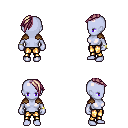
a pixel art fantasy rpg character, female body template, dark elf, purple skin, leather shoulder armor, gold greaves, white blonde long mohawk hairstyle, bracelets, four views (front, back, left, right), 2x2 character sprite sheet, small pixel art, hard edges, no anti-aliasing